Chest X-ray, PA view. Patient: 61 years old, sex F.
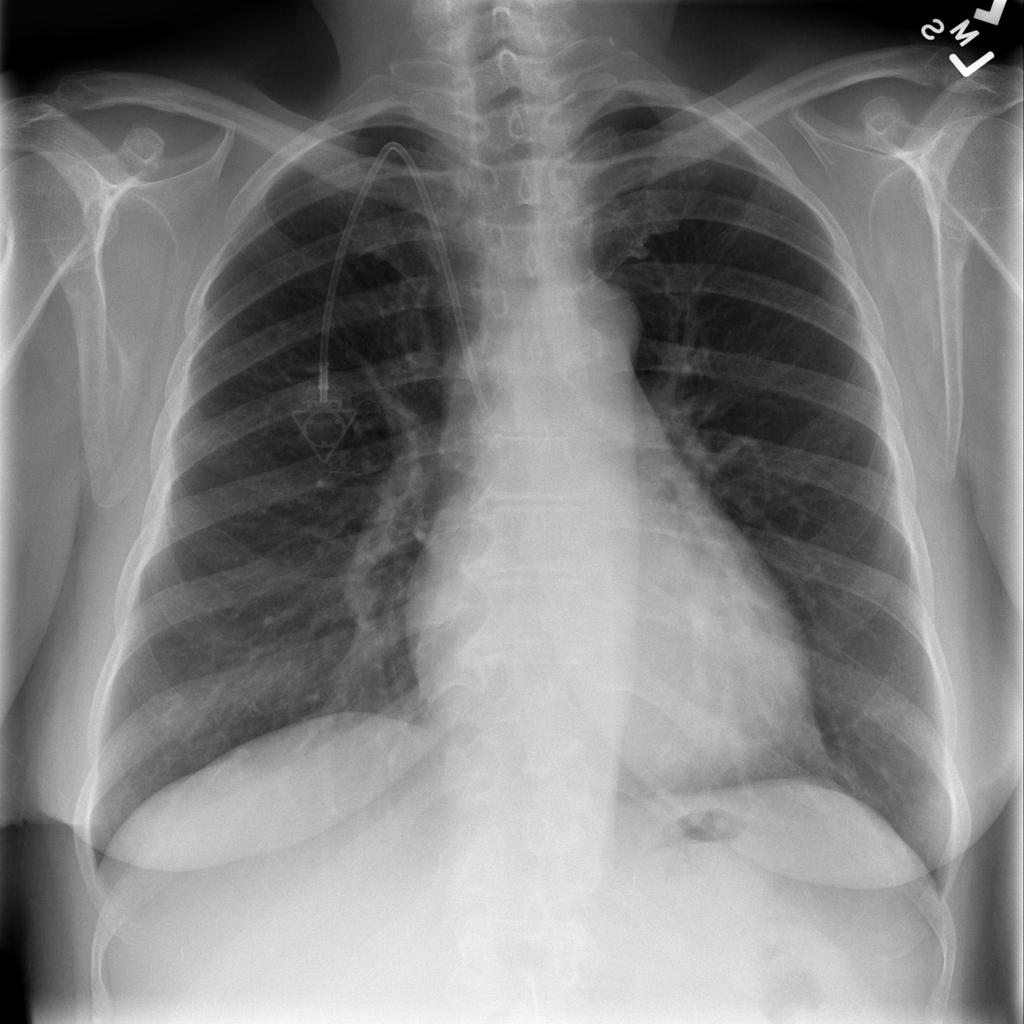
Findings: No Finding